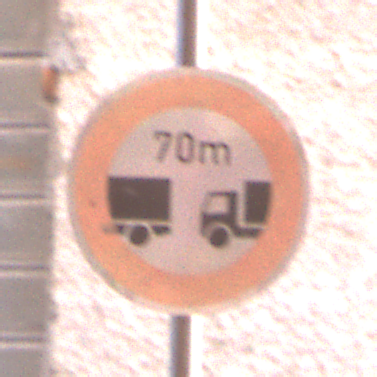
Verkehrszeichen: VerbotUnterschreitenMindestabstand
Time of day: MorningAfternoon
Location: Outdoor (Urban)
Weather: Clear
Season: NotSpecified
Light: Natural